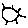
Label: sun